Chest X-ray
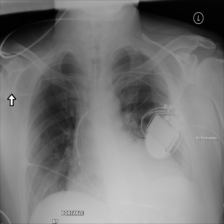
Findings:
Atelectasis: negative
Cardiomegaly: positive
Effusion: negative
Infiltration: negative
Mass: negative
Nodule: negative
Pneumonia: negative
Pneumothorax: negative
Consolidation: negative
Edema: negative
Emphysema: negative
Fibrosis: negative
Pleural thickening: negative
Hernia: negative